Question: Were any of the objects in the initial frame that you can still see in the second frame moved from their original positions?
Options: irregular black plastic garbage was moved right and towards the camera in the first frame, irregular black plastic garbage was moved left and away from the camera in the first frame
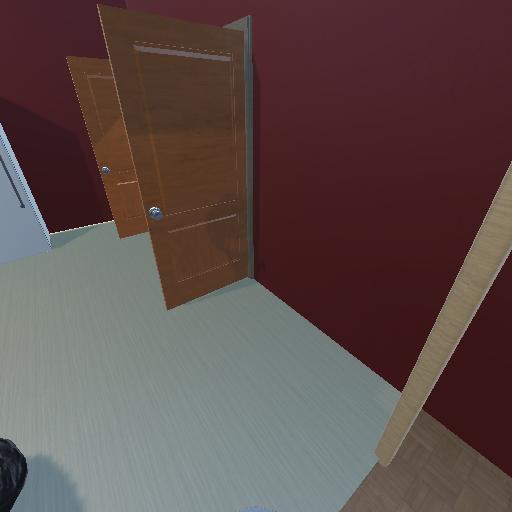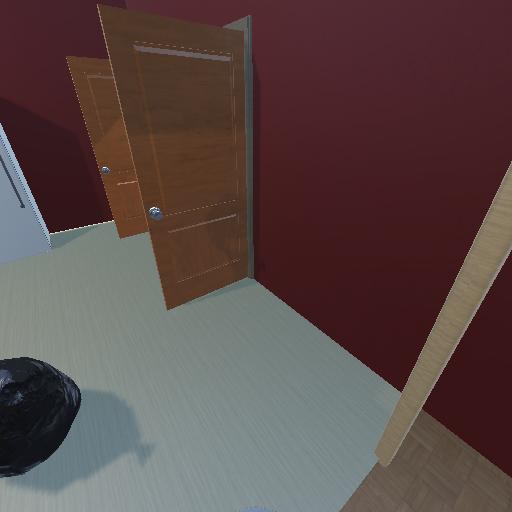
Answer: irregular black plastic garbage was moved right and towards the camera in the first frame